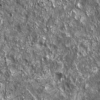
Label: not_dusty